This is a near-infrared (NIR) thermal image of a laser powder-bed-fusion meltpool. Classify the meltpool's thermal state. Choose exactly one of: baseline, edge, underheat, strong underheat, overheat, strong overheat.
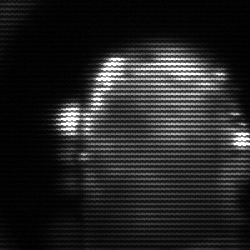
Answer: baseline